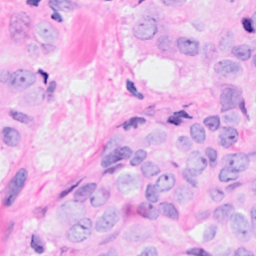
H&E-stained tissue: Breast